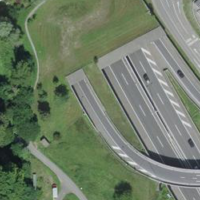
EUNIS habitat code: 57
Species observed at this site:
Lythrum salicaria
Fagus sylvatica
Acer pseudoplatanus